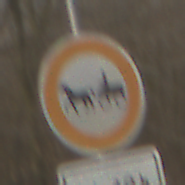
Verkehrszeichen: VerbotGespannfuhrwerke
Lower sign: ZeitangabenOhneBeschraenkungAufWochentage1
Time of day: MorningAfternoon
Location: Outdoor (Nature)
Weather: PartlyCloudy
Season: Winter
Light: Natural